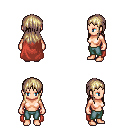
a pixel art fantasy rpg character, female body template, human, light skin, maroon cape, teal pants, white blonde unkempt hairstyle, four views (front, back, left, right), 2x2 character sprite sheet, small pixel art, hard edges, no anti-aliasing